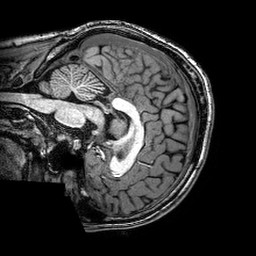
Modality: T1w
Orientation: sagittal
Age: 20
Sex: male
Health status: healthy
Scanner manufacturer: philips
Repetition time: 0.008203 s
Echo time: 0.00375 s